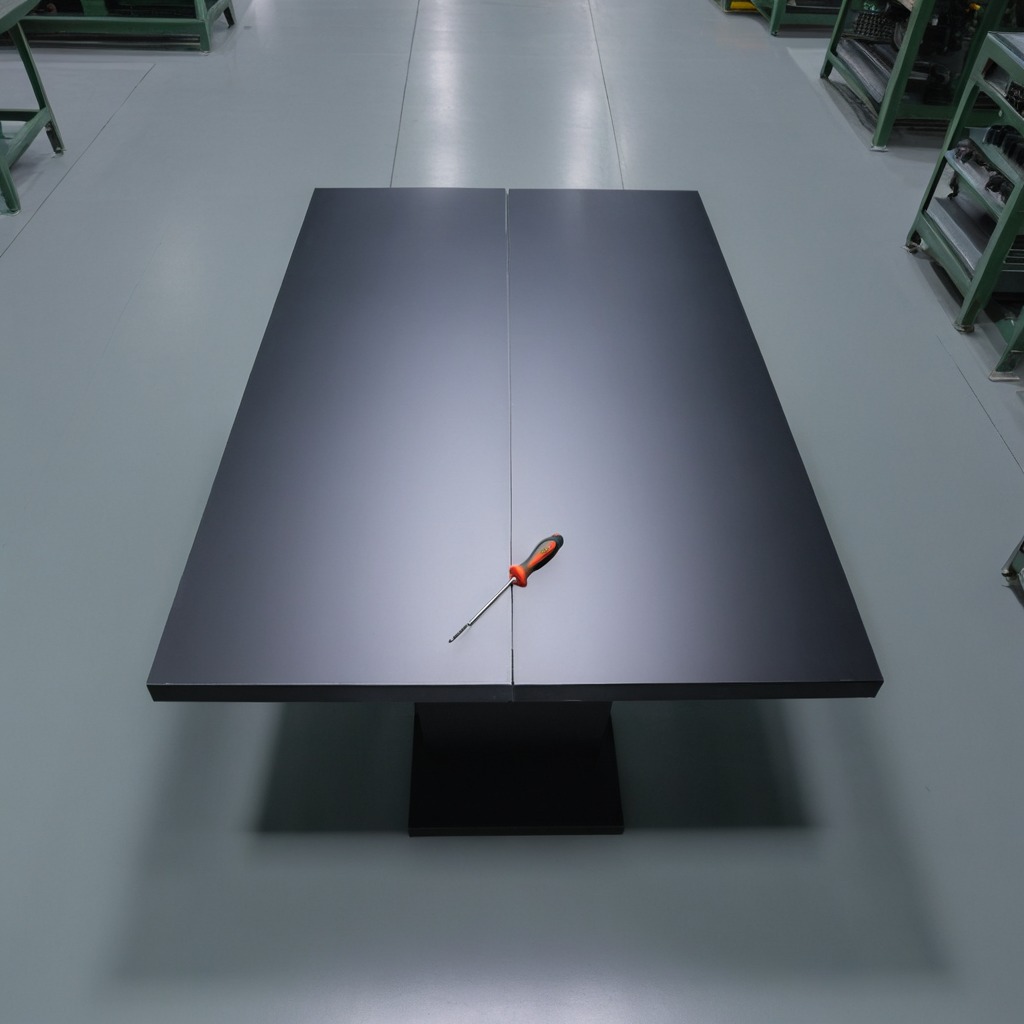
A screwdriver is lying on the tabletop.